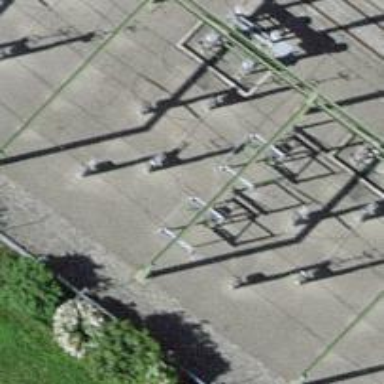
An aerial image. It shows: Power line carrying busbar.